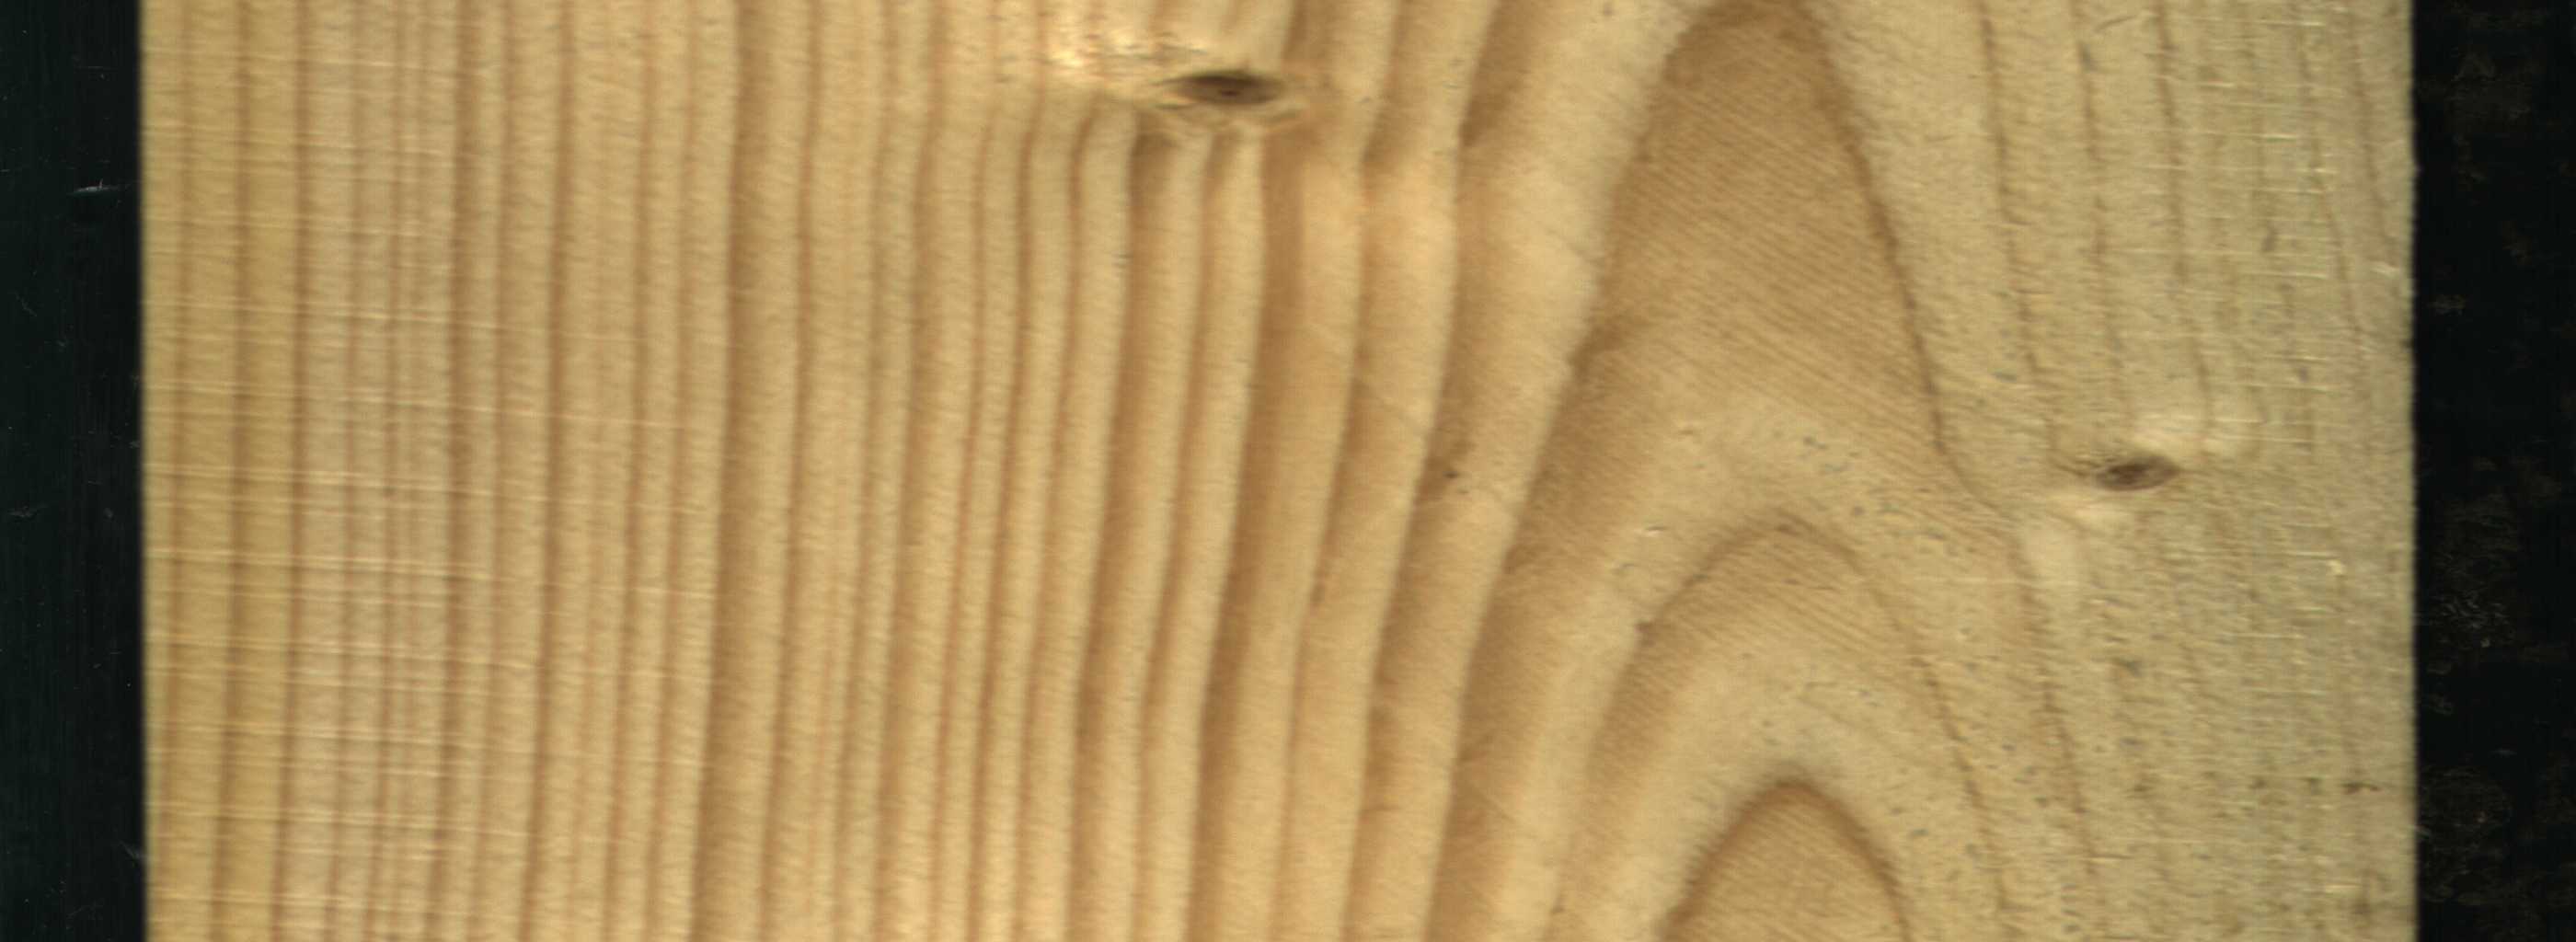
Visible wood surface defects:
Live_Knot
Live_Knot